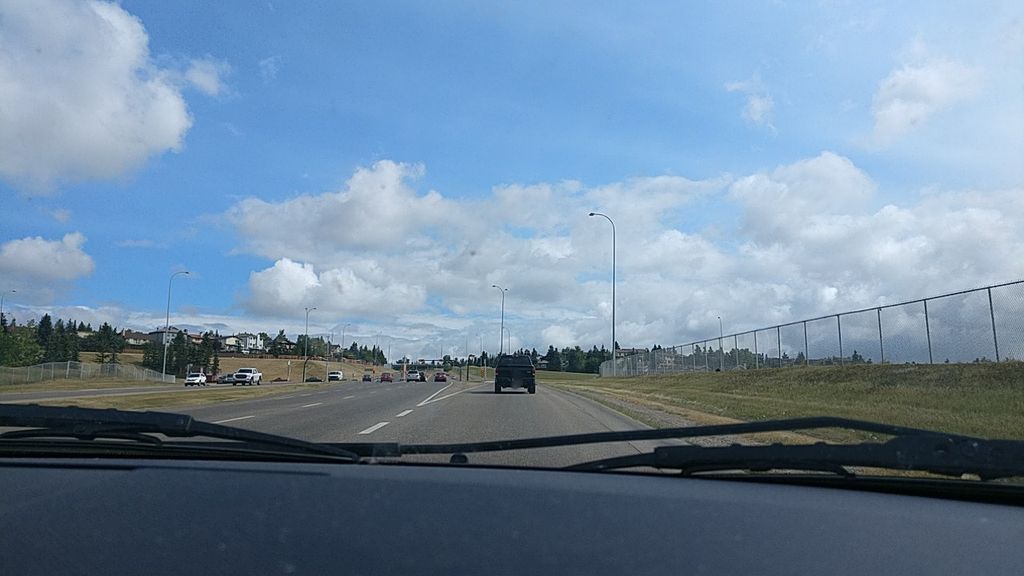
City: calgary